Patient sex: M
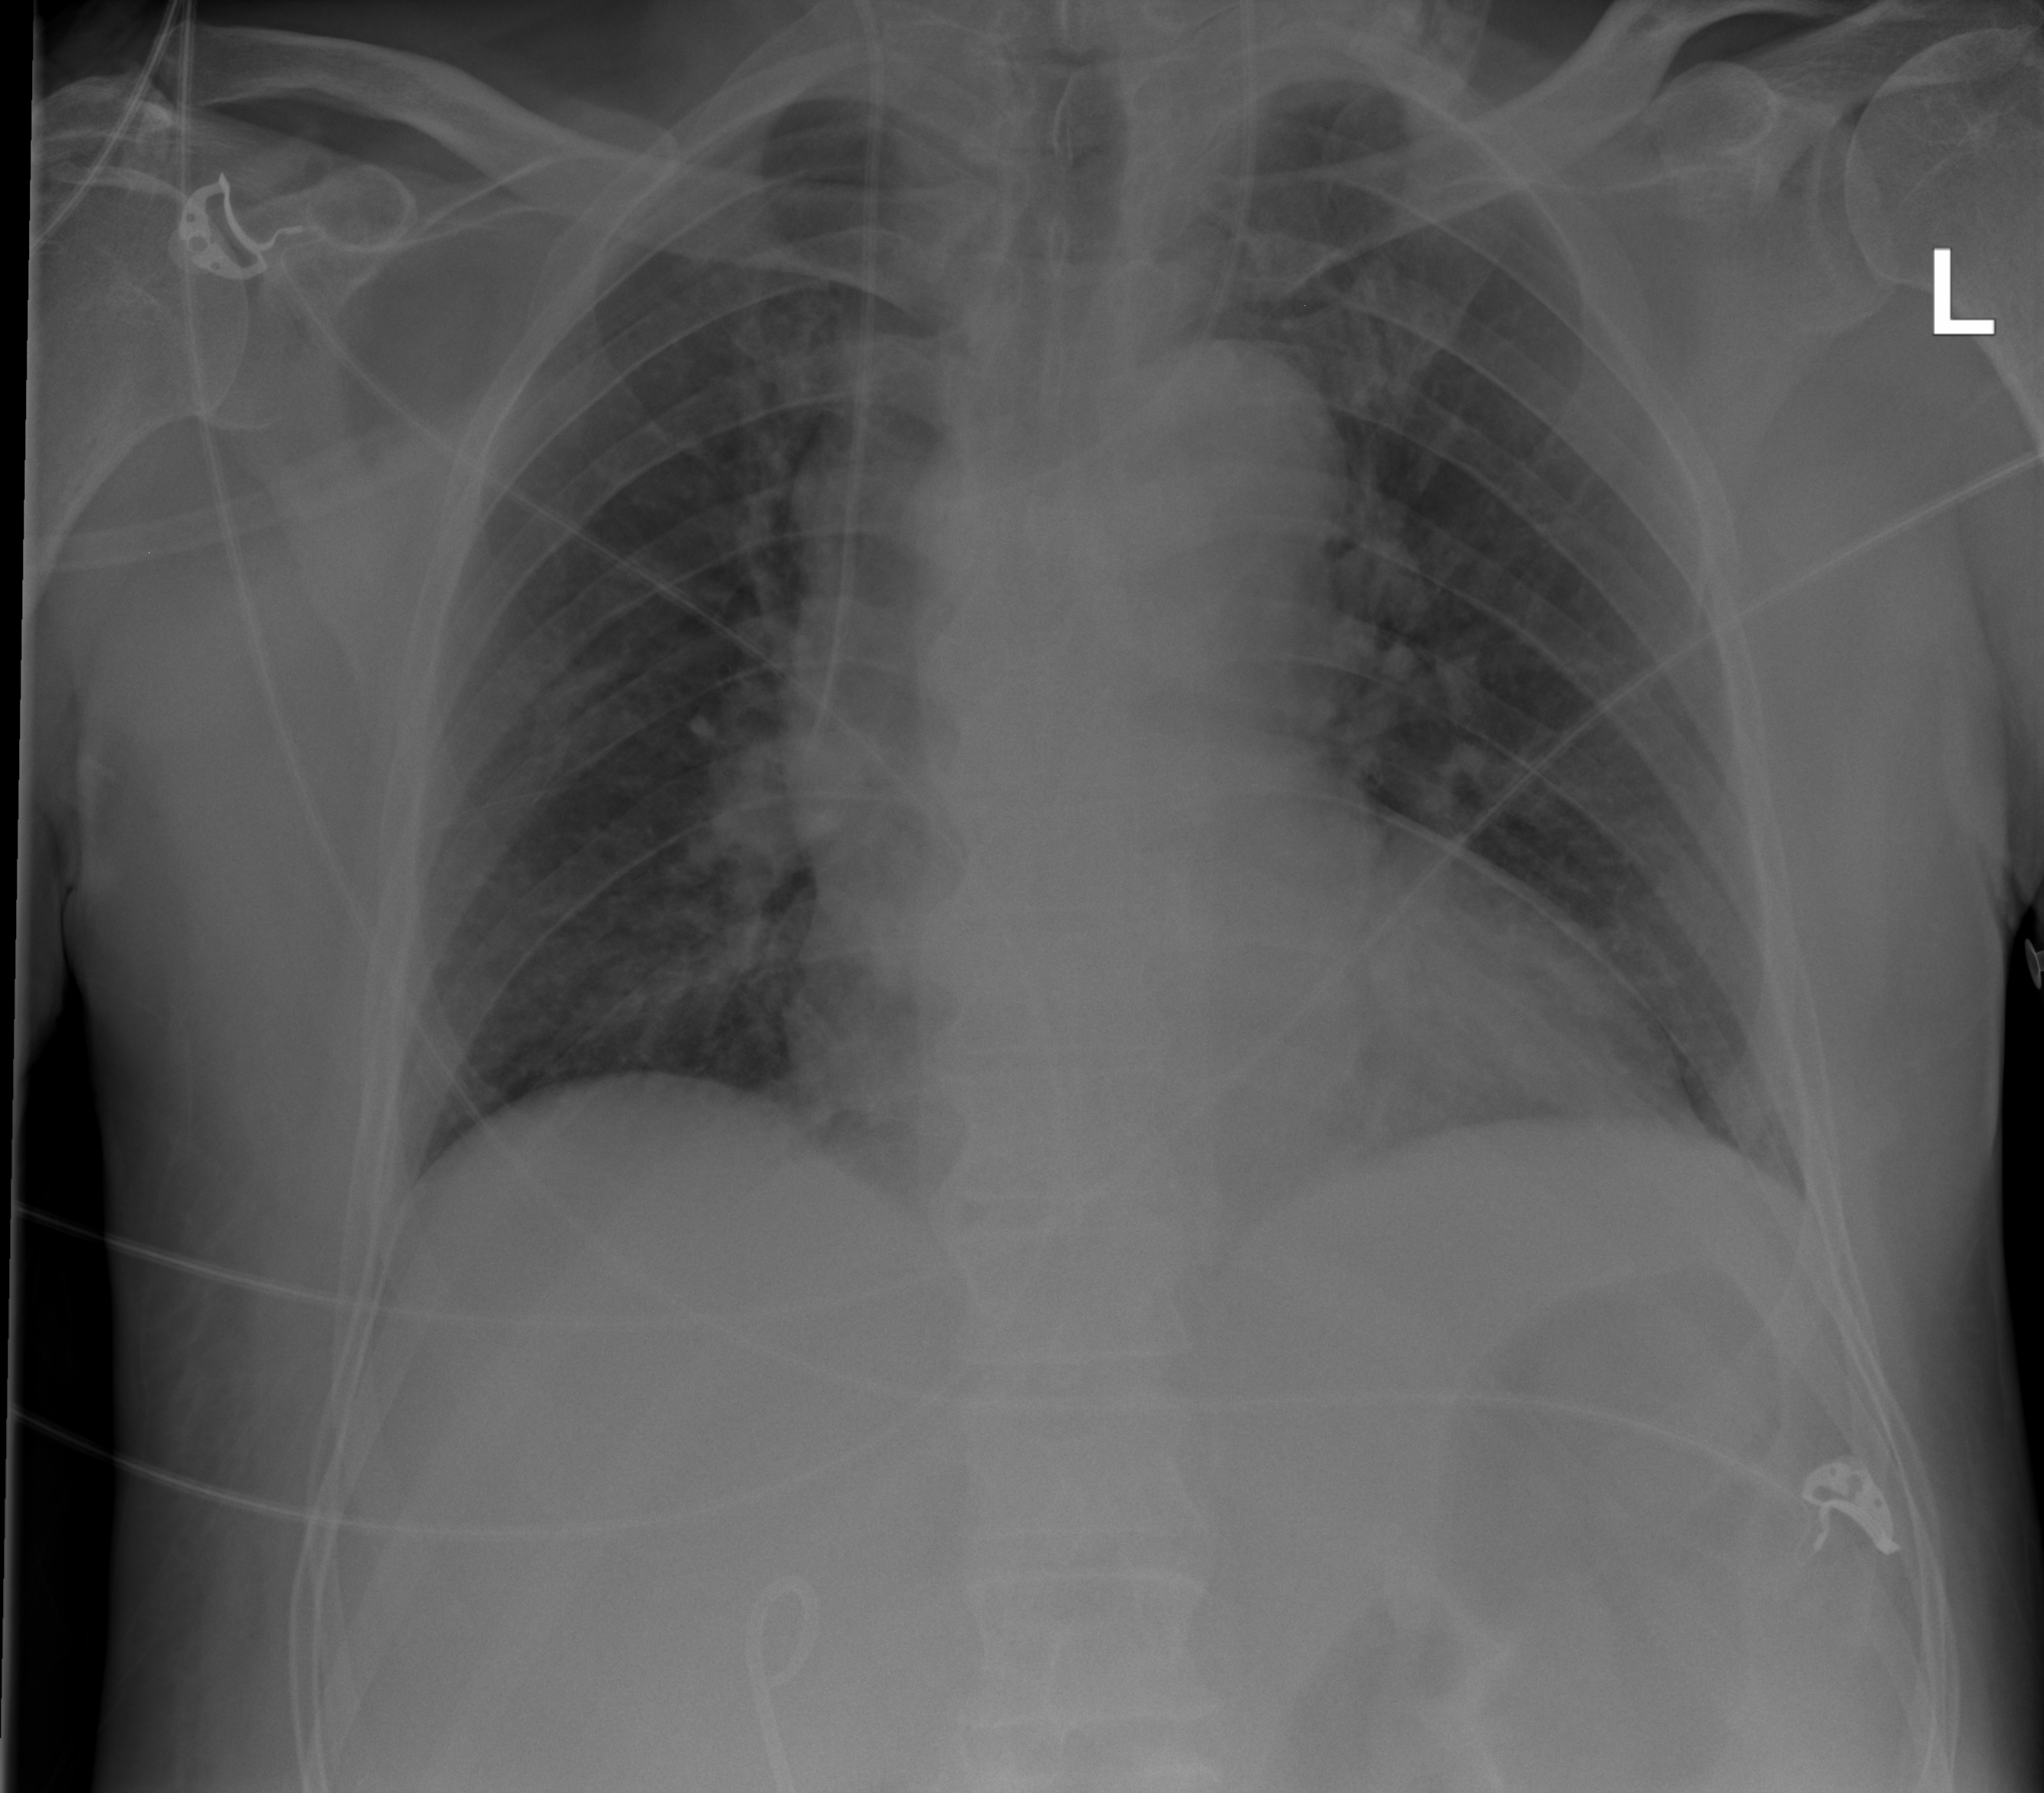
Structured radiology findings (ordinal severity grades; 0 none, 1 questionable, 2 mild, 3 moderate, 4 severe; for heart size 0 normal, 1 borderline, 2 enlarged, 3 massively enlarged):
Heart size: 0
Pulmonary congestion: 2
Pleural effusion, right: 0
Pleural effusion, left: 0
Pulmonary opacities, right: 1
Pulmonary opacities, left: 0
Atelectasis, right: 2
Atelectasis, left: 2